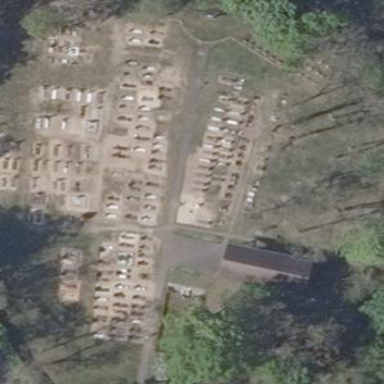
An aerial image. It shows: Cemetery.